Interaction volume radius: 5 \u00c5
Interaction volume height: 10 \u00c5
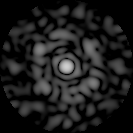
Disorder parameter: 0.7873